Question: The images shown below are in PNG format, with transparent background.
I used a TextView per item which consists of a DrawableTop image and Text. I wanted my image to be transparent but it is not working properly. I tried alpha method for transparency but the entire TextView will lighten. I wanted just the image, not the entire TextView.
By the way, I used TextView instead of a LinearLayout per item consisting of an ImageView and TextView because the IDE prompted me with a warning and I was advised not to have any warning in my code.
I have the following code in Android:
'''
<TextView
android:id="@+id/marketBtn"
android:layout_width="0dp"
android:layout_height="match_parent"
android:layout_gravity="bottom"
android:layout_weight="1"
android:background="@drawable/unselected_button"
android:drawableTop="@drawable/market_icon_0"
android:gravity="center"
android:paddingBottom="5dp"
android:paddingLeft="1dp"
android:paddingRight="1dp"
android:paddingTop="5dp"
android:text="@string/task_bar_lbl_market"
android:textAppearance="?android:attr/textAppearanceSmall"
android:textColor="#FFFFFF"
android:textSize="13sp" />
'''
I am now confused what to do next. Should there be any help, I will be much grateful! For more info, here's a screen cap of this bug:

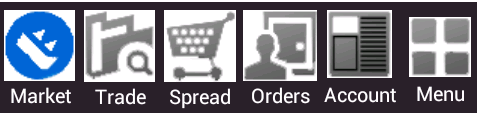
Answer: Use Button instead of TextView :
'''
<Button
android:id="@+id/marketBtn"
android:layout_width="wrap_content"
android:layout_height="wrap_content"
android:layout_above="@+id/show"
android:layout_alignLeft="@+id/name"
android:layout_marginBottom="36dp"
android:background="@drawable/unselected_button"
android:drawableTop="@drawable/market_icon_0"
android:text="@string/task_bar_lbl_market"
android:textColor="#FFFFFF"
android:textStyle="bold" />
'''